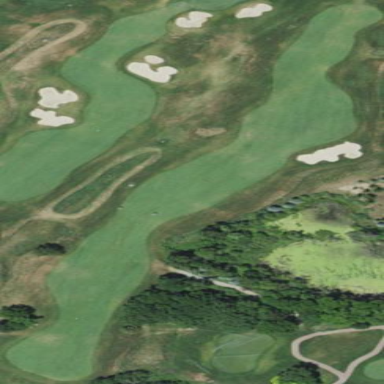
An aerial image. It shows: Golf fairway surrounded by grass.